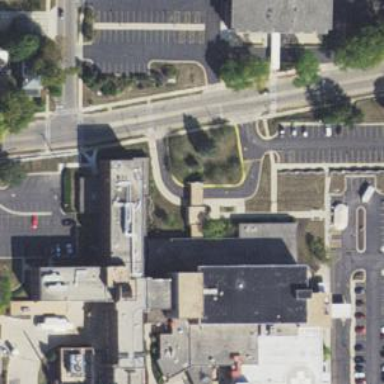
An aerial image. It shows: Hospital building.